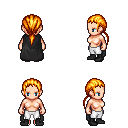
a pixel art fantasy rpg character, female body template, human, light skin, black cape, white pants, light blonde ponytail hairstyle, black shoes, four views (front, back, left, right), 2x2 character sprite sheet, small pixel art, hard edges, no anti-aliasing